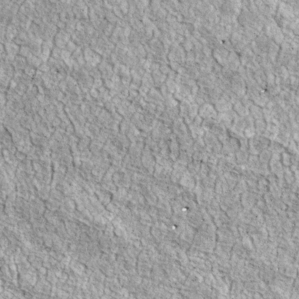
Label: non_frost